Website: lowes
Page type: delivery-shipping
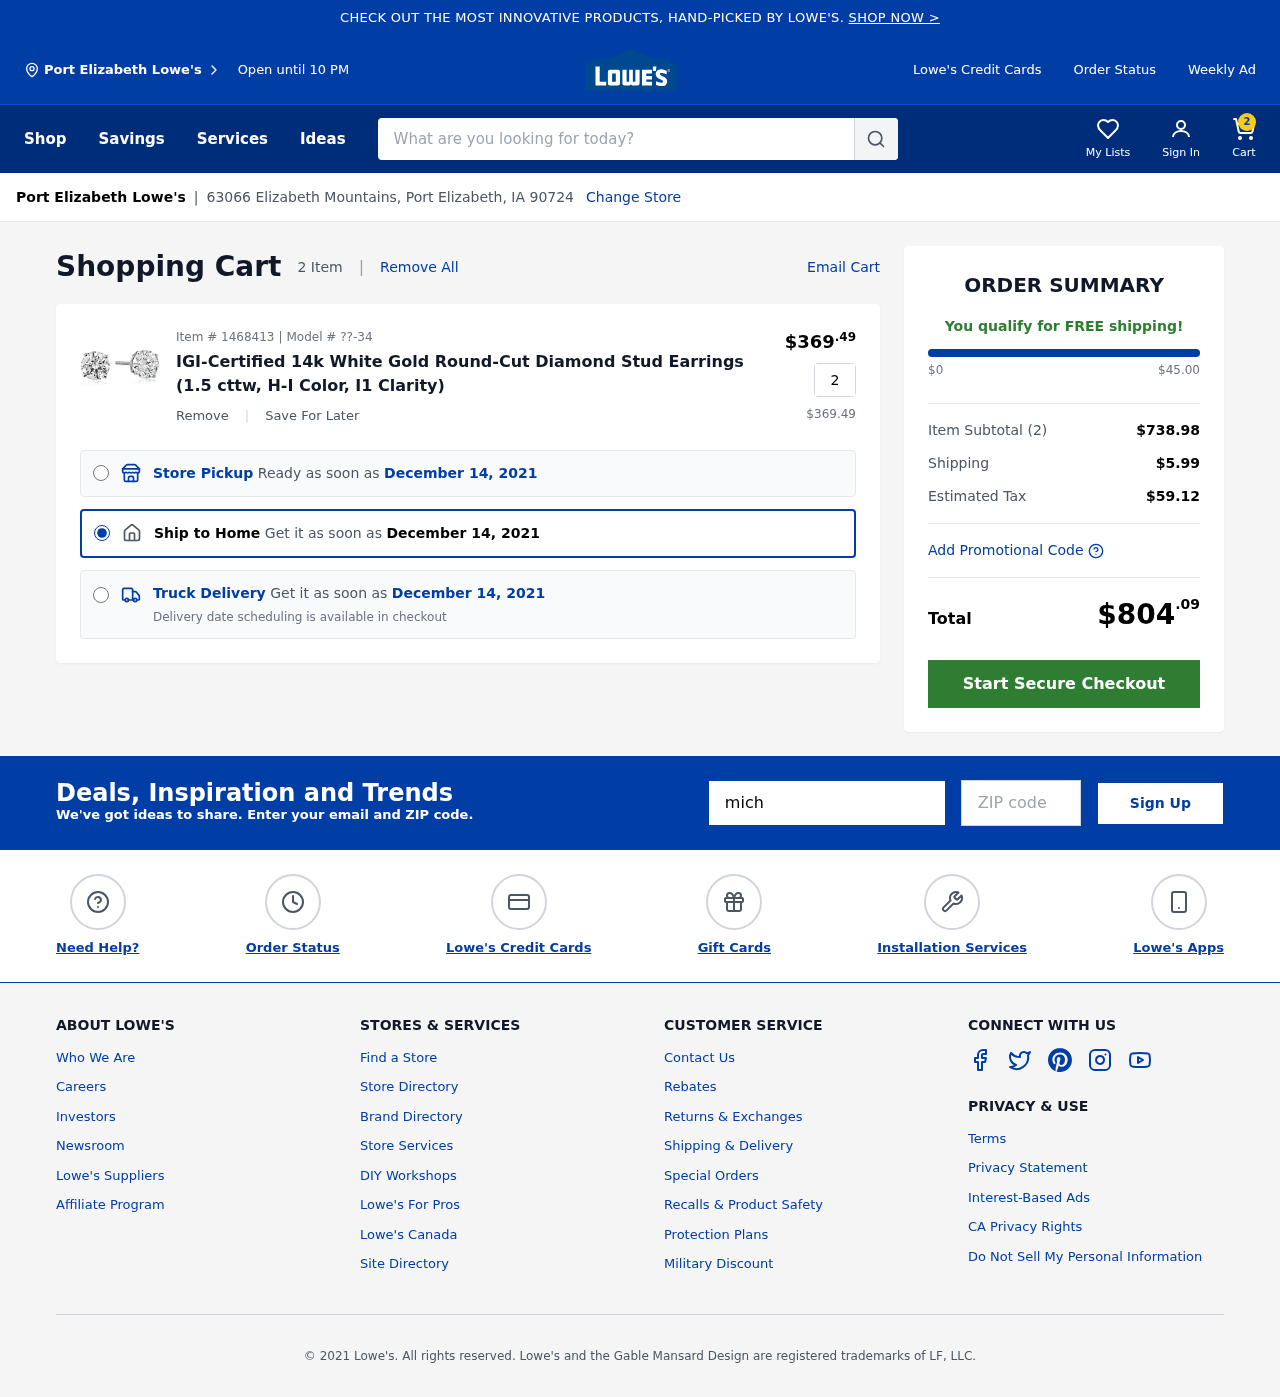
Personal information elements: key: PII_CITY
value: Port Elizabeth
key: PII_EMAIL
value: michelledean@gmail.com
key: PII_POSTCODE
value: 90724
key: PII_STREET
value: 63066 Elizabeth Mountains
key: PII_CITY2
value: Port Elizabeth
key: PII_CITY_STATE_ZIP
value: Port Elizabeth, IA 90724
Product elements: key: PRODUCT1_NAME
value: IGI-Certified 14k White Gold Round-Cut Diamond Stud Earrings (1.5 cttw, H-I Color, I1 Clarity)
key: PRODUCT1_PRICE
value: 369.49
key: PRODUCT1_QUANTITY
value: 2
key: PRODUCT1_MODEL
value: ??-34
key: PRODUCT1_PRICE2
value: $369.49
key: PRODUCT1_ITEM_NUMBER
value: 1468413
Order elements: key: ORDER_NUM_ITEMS
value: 2
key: ORDER_DELIVERY_DATE
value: December 14, 2021
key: ORDER_DELIVERY_DATE2
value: December 14, 2021
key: ORDER_DELIVERY_DATE3
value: December 14, 2021
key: ORDER_SUBTOTAL
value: $738.98
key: ORDER_SHIPPING_COST
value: $5.99
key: ORDER_TAX
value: $59.12
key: ORDER_TOTAL
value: $804.09
Search elements: key: HEADER_SEARCH
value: What are you looking for today?